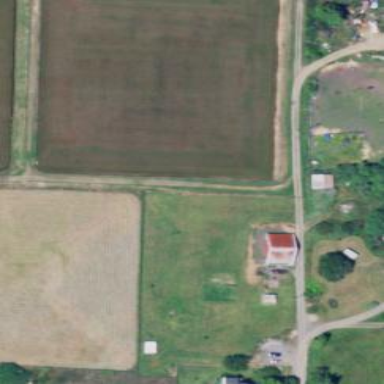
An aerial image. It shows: Farmland with cranberries as the crop.